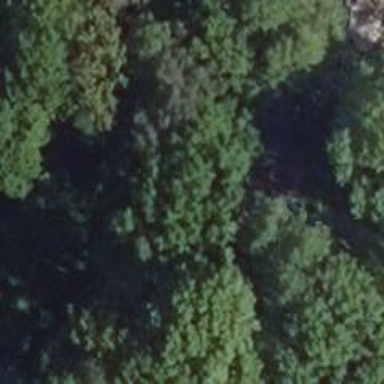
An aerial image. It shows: Culvert tunnel.